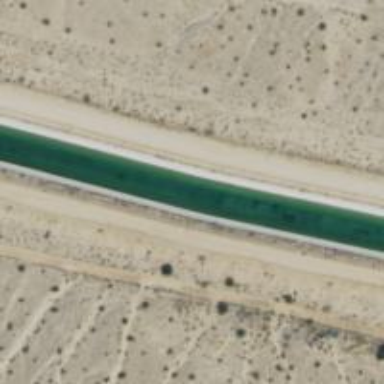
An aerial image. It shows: Water canal.